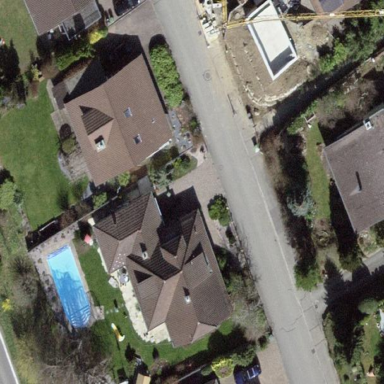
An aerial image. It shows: Shed.